Field crop: tomato
Growth stage: 1
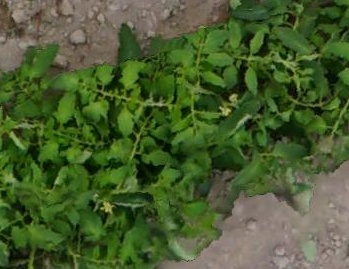
Species: tomato